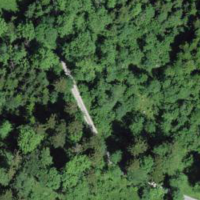
EUNIS habitat code: 44
Species observed at this site:
Araschnia levana
Cirsium arvense
Epilobium hirsutum
Tussilago farfara
Maniola jurtina
Juncus effusus